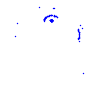
Particle: proton